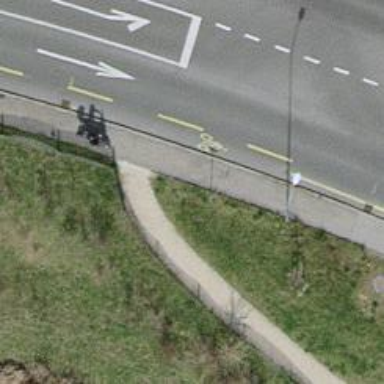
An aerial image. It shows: Compacted footway.